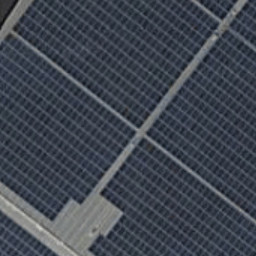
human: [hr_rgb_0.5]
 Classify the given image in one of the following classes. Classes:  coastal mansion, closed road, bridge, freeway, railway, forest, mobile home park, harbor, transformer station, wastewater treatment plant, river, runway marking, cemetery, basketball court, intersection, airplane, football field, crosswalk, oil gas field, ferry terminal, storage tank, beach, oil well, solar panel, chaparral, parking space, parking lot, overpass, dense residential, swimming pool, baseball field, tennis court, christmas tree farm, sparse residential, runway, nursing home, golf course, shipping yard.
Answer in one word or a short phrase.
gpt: solar panel